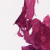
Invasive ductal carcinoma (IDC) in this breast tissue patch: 0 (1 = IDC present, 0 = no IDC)